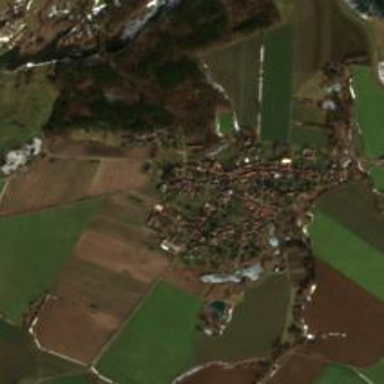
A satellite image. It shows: Village area.